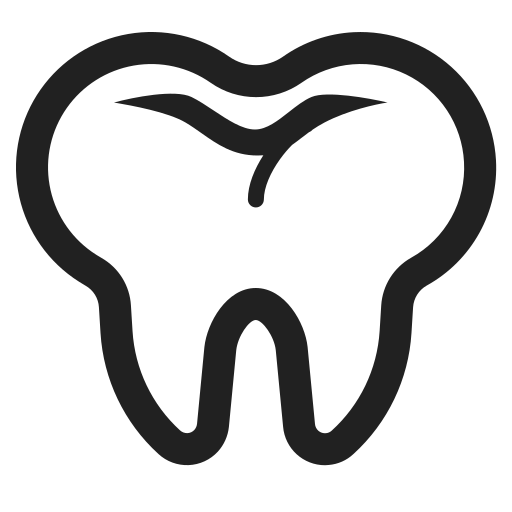
tooth high contrast